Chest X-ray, AP view. Patient: 64 years old, sex M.
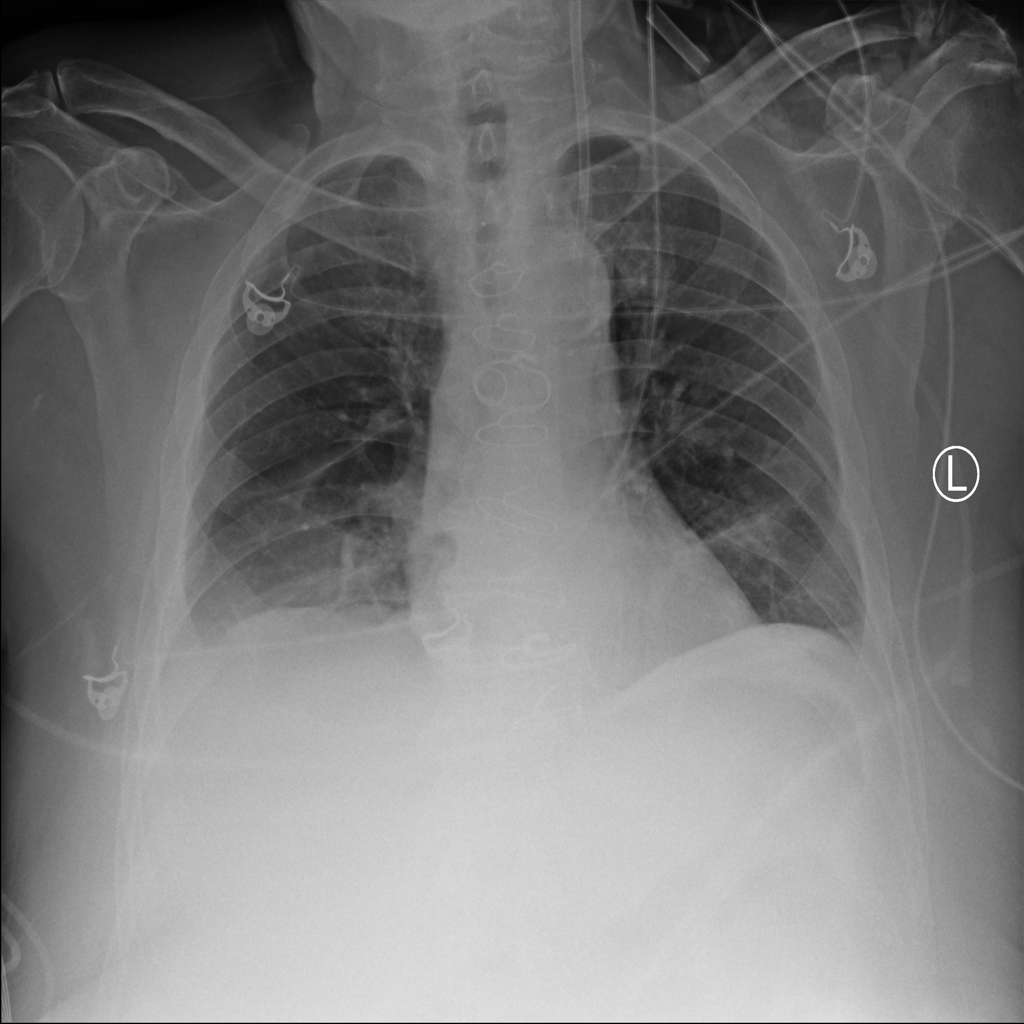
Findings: No Finding